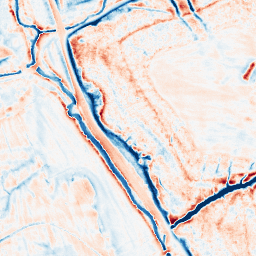
Category: edge_preserving
Decomposition family: anisotropic_diffusion
Decomposition parameters: iterations: 50
kappa: 10
gamma: 0.15
Upsampling method: quintic
Upsampling parameters: scale: 2
Upsampling scale: 2